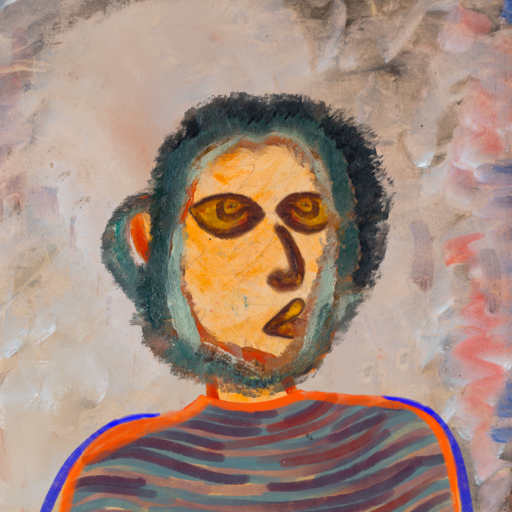
Background: Roy_Bahadur, Head And Neck Side: Experience, Face Side: Comrade, Bust: Experience, Hair Side: Boggyland, Head Accessory: Blank, Second Necklace: Blank, Necklace: Blank, Baby: Blank